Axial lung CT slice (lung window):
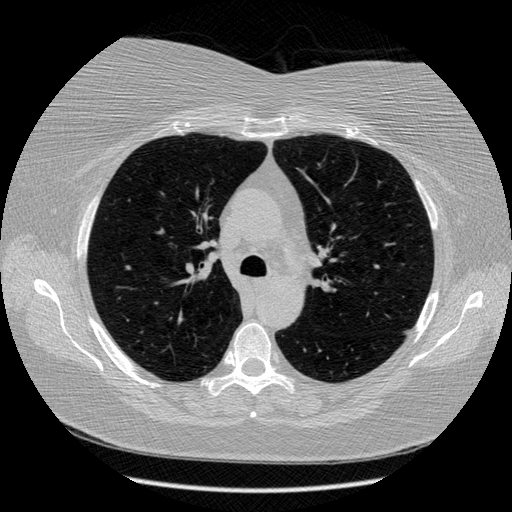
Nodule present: no